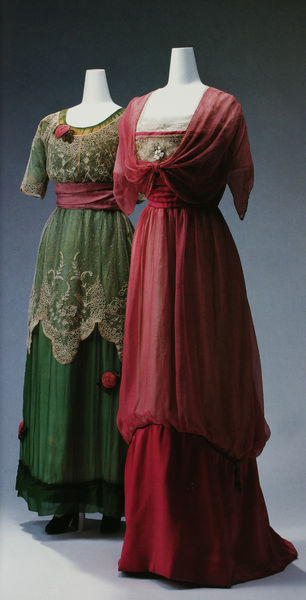
Titel: Abendkleider
Künstler: Jeanne Lanvin
Standort: Kyoto (Japan)
Institution: Kyoto Costume Institute
Schlagwörter: schatten, weiß, frauen, grün, ausschnitt, blume, blumen, decolte, frankreich, frau, kleid, kleider, dame, gürtel, rose, rosen, rot, schleier, beige, mode, muster, rock, schleife, alt, arm, falten, kleidung, lang, spitze, ärmel, bestickt, figur, gewand, stickerei, stoff, stoffe, gewänder, saum, spitzen, schleifen, brosche, dekollete, dekoltee, prinzessin, schultern, seide, zart, schleppe, spanien, taille, modell, zwei, röcke, schuhe, tüll, kette, dunkelgrün, material, falte, jugendstil, schmal, ornamente, überwurf, rüsche, rüschen, fein, stola, dünn, abendkleid, abendkleider, foto, fotografie, unterrock, schnitt, accessoire, scherpe, bekleidung, modelle, puppe, puppen, kurz, tracht, schnit, flamenco, mittelalter, fließend, kurzärmelig, ständer, leicht, bommel, stickereien, gerafft, volants, empire, applikation, design, bordeaux, decoltee, taft, tailliert, applikationen, ballkleid, roben, raffungen, bodenlang, kett, ärmellos, überkleid, organza, modepuppe, modedesign, chanel, chiffon, klaid, galakleid, schneiderpuppe, klöppeln, überrock, aseide, balkonausschnitt, bolerotuch, chenel, fussfrei, knöchellang, modellpuppen, o steht da rum, rundauschnitt, stöckelschühe, tull, warum, weiter im text, überkleider